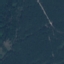
Land use / land cover class: Forest